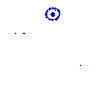
Particle: proton